Interaction volume radius: 5 \u00c5
Interaction volume height: 20 \u00c5
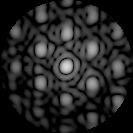
Disorder parameter: 0.4008